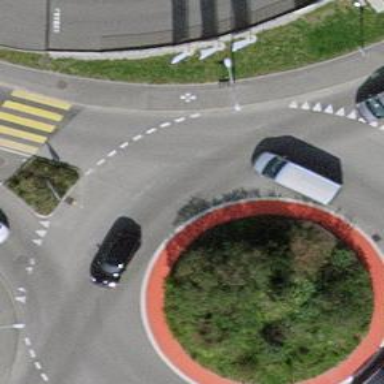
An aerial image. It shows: Primary highway with asphalt surface leading to roundabout.